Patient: sex F, age 63
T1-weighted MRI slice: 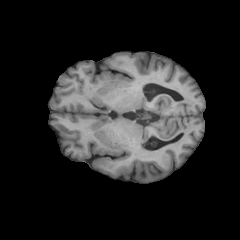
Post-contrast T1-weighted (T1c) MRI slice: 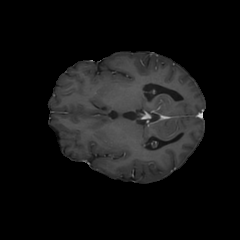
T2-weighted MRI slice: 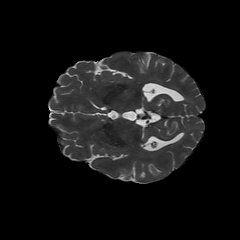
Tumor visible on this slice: no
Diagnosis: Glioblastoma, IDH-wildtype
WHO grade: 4